Question: I'm developing a website in Asp.Net and one of the page requires users to upload files. The client wants the file size limit to be set to 5MB max. I have set the limit in the 'web.config' using the following code;
'''
<system.webServer>
<security>
<requestFiltering>
<requestLimits maxAllowedContentLength="<PHONE>" /> <!--5MB-->
</requestFiltering>
</security> </system.webServer>
'''
The C# code for the page to check the file extension and display the error message to the users has the following code.
'''
string[] validFileTypes = { "doc", "docx", "xls", "pdf" };
string ext = System.IO.Path.GetExtension(FileUpload1.PostedFile.FileName);
bool isValidFile = false;
for (int i = 0; i < validFileTypes.Length; i++)
{
if (ext == "." + validFileTypes[i])
{
isValidFile = true;
break;
}
}
if (!isValidFile)
{
DisplayMessage.Visible = true;
DisplayMessage.Text = "Invalid file or file size has exceeded it max limit of 5MB. Please upload a file with one of the following extension; <br /><br />" +
string.Join(", ", validFileTypes) + "or a smaller file";
}
else
{
string targetFolder = HttpContext.Current.Server.MapPath("~/App_Data/");
string targetPath = Path.Combine(targetFolder, FileUpload1.FileName);
FileUpload1.SaveAs(targetPath);
DisplayMessage.Visible = true;
DisplayMessage.Text = "File uploaded successfully.";
}
'''
The issue I am having is when I try to upload a file which is bigger than 5MB instead of the page displaying the error message it throws me a 'stack trace'
Can someone please tell me where I'm going wrong. Many Thanks in advance!
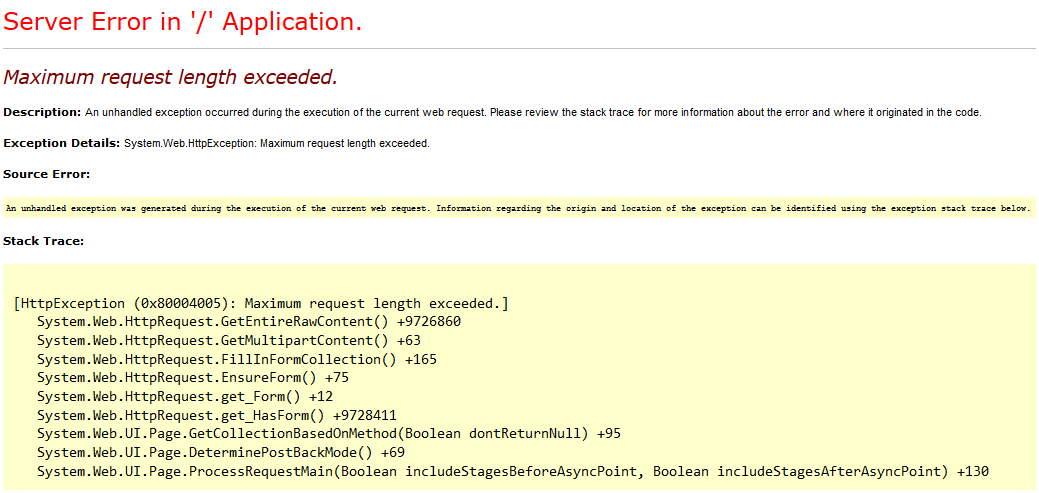
Answer: write this in web.config file
'''
<system.web>
<httpRuntime executionTimeout="9999" maxRequestLength="<PHONE>"/>
</system.web>
'''
// took a 'label'(id= Label1) control to show error.
'''
if (FileUpload1.HasFile)
{
if (FileUpload1.PostedFile.ContentLength < <PHONE>)
{
/* your code */
}
else
{
Label1.Text = "File size exceeds maximum limit 5 MB.";
}
}
'''